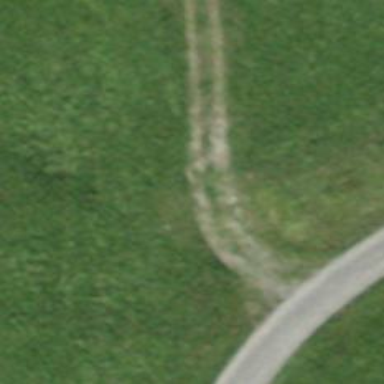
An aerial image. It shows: Track with very rough surface.